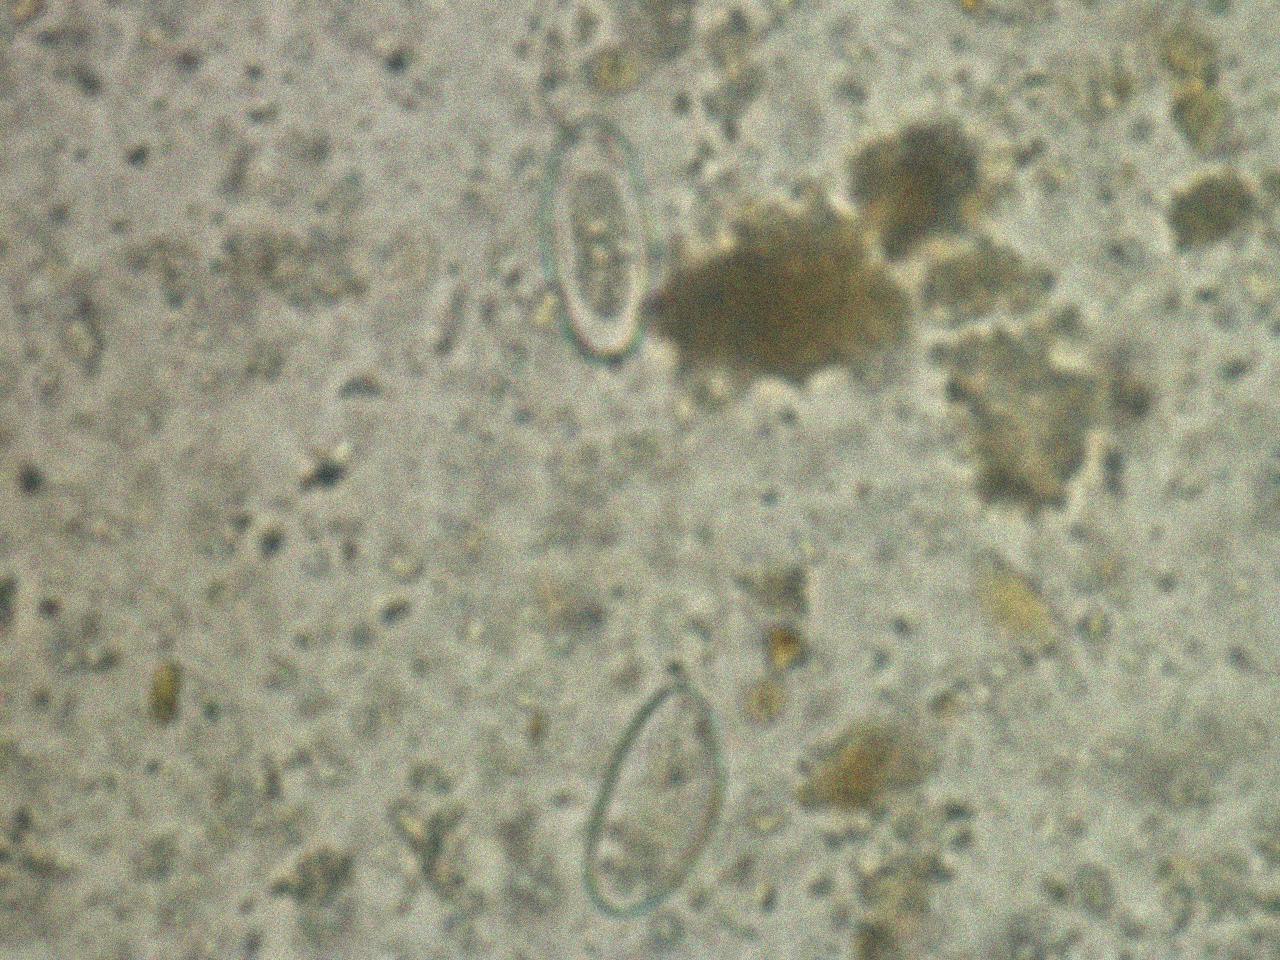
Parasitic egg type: Enterobius vermicularis